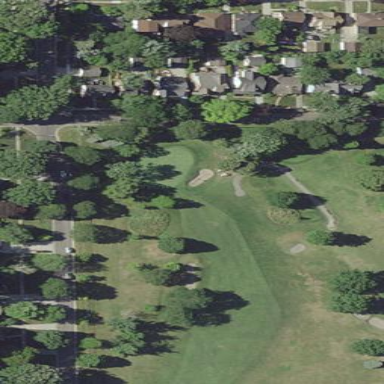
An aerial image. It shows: Grassy area designated as golf fairway.